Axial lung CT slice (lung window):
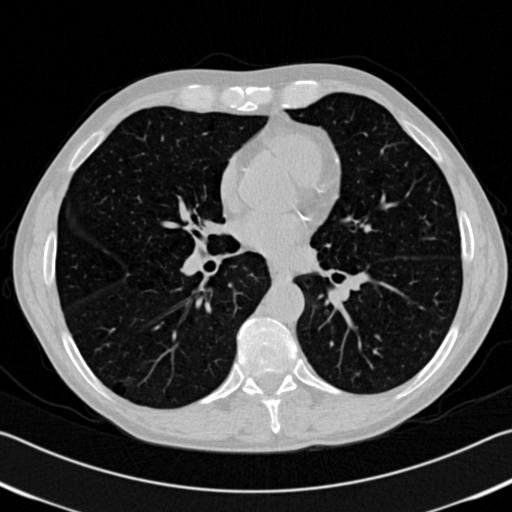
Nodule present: no